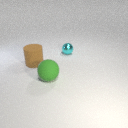
large green rubber sphere in front of large brown rubber cylinder